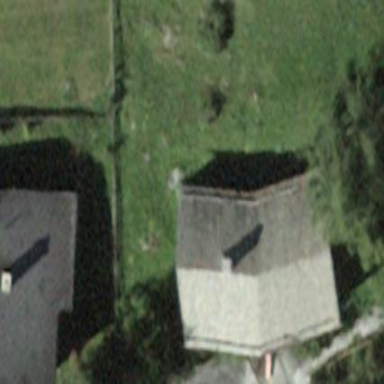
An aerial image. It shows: Building with gabled roof oriented across its structure.